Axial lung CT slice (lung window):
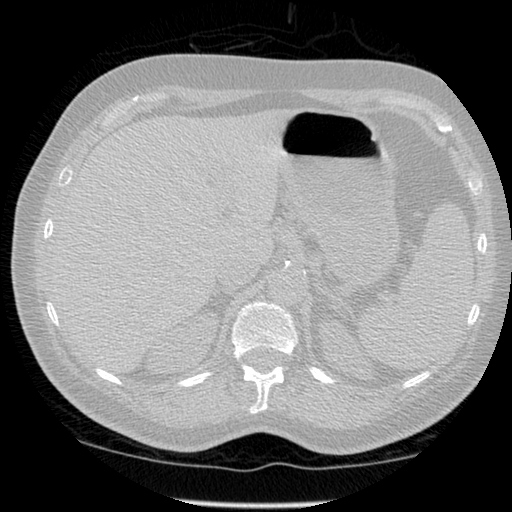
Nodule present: no